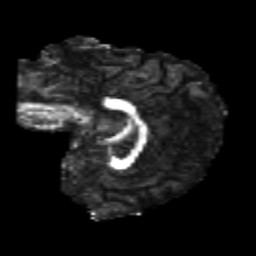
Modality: FA
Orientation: sagittal
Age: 24
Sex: female
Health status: healthy
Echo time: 0.074 s